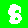
Digit: 8